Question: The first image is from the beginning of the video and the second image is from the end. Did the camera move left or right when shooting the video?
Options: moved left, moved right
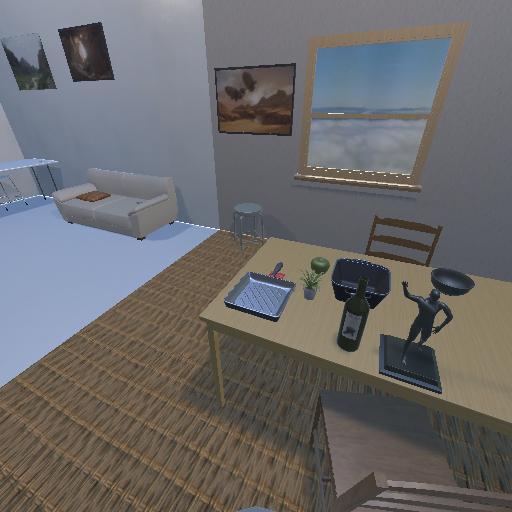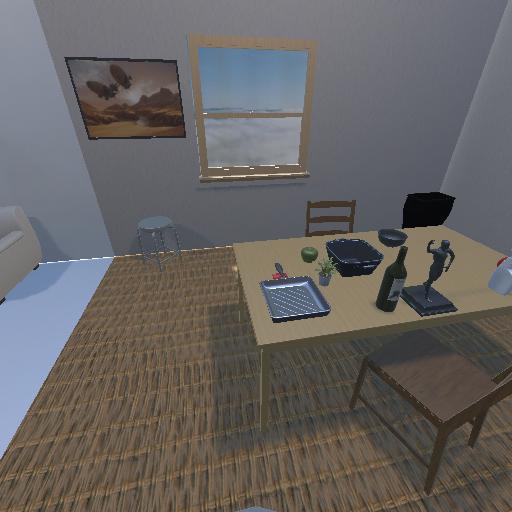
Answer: moved left